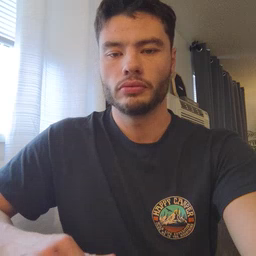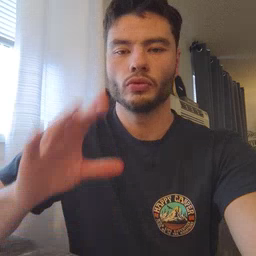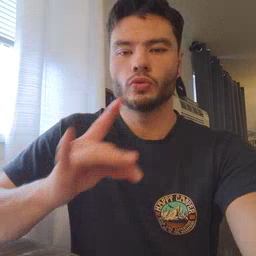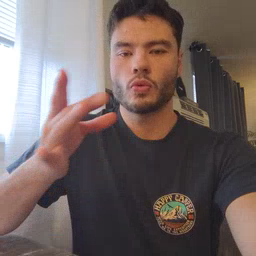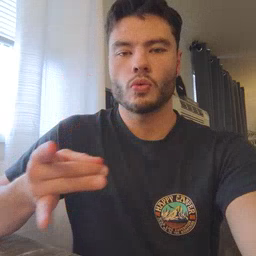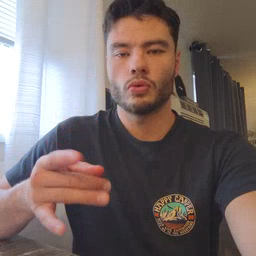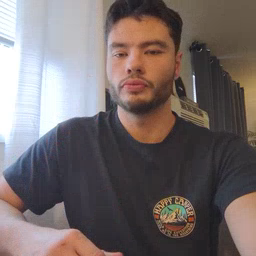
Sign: store